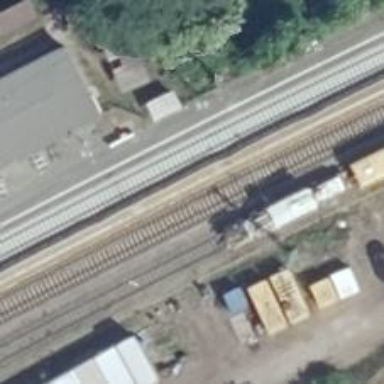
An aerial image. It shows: Close-up of railway platform edge.